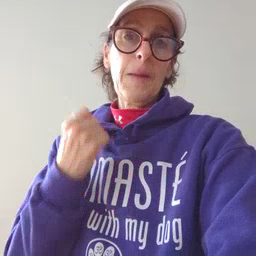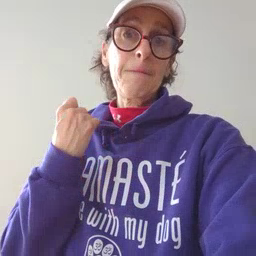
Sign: many